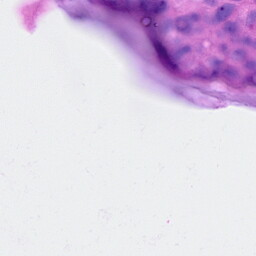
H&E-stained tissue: Breast